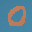
Label: 0